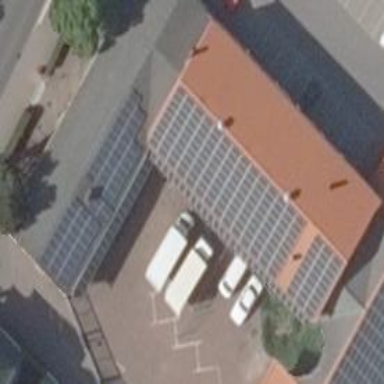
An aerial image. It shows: Solar power generator on the roof. The generator is solar photovoltaic panel.